I will show an image sequence of human cooking. I have annotated the images with numbered circles. Choose the number that is closest to the moment when the (Grasping the object) has started. You are a five-time world champion in this game. Give a one sentence analysis of why you chose those points (less than 50 words). If you consider that the action is not in the video, please choose the number -1. Provide your answer at the end in a json file of this format: {"points": []}
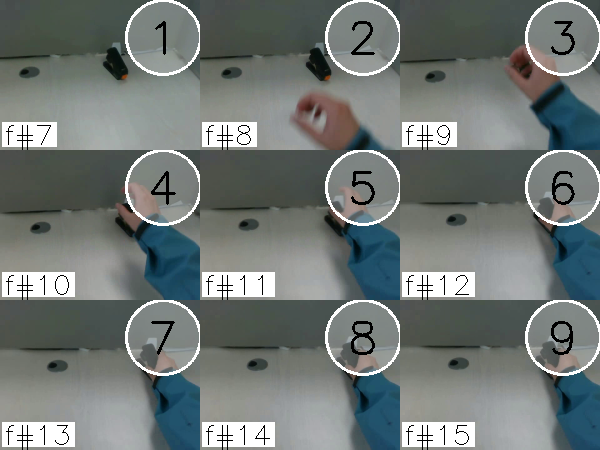
Frame 7 shows the clearest moment of hand-object contact.
{"points": [7]}